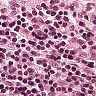
Metastatic tissue present: no